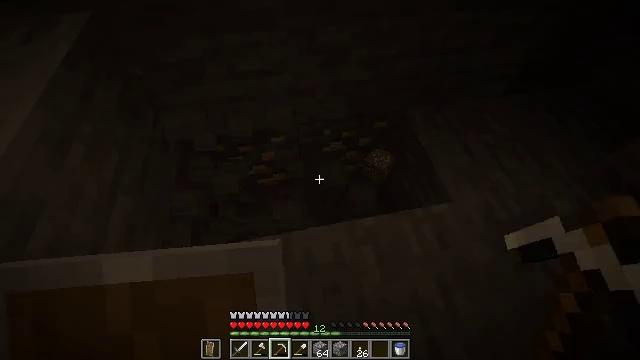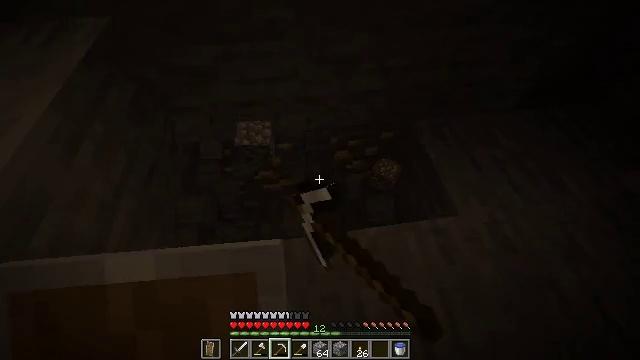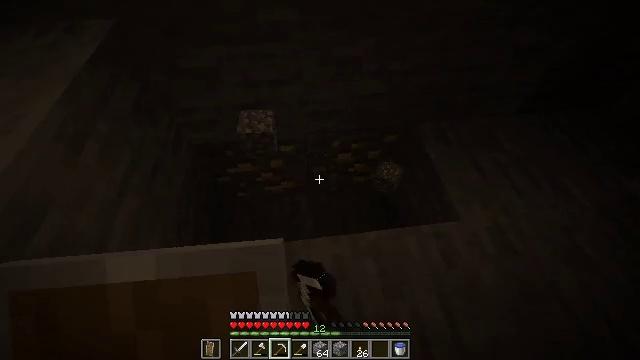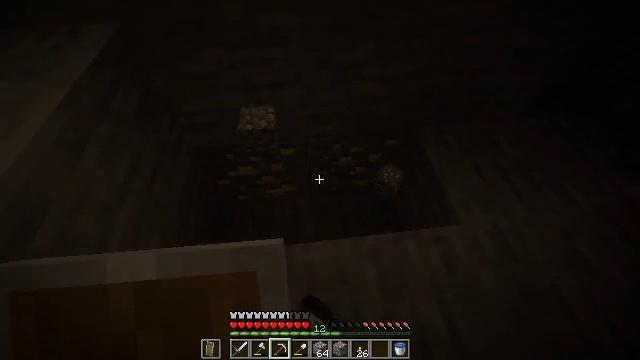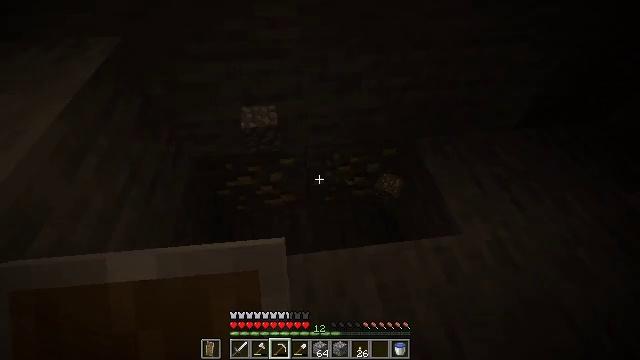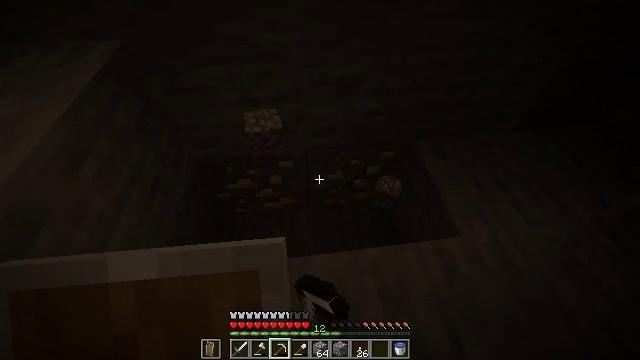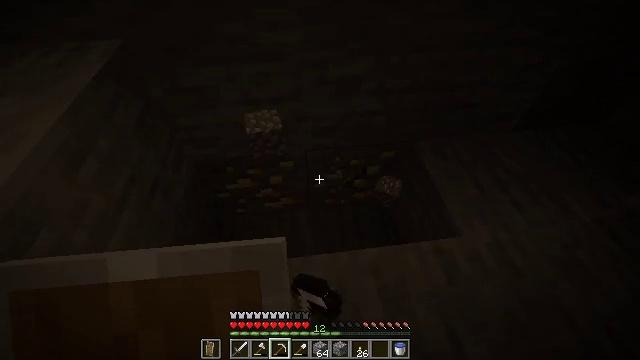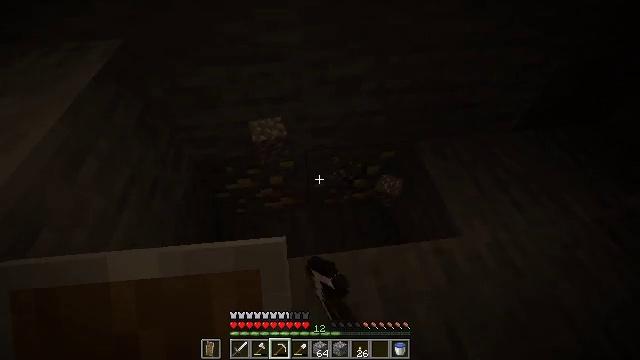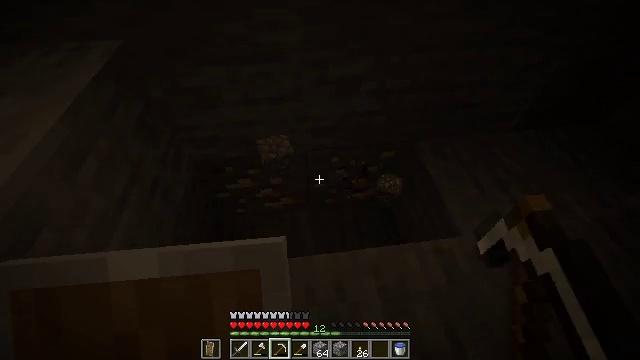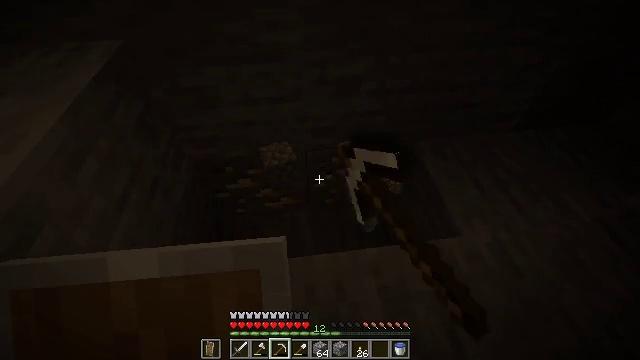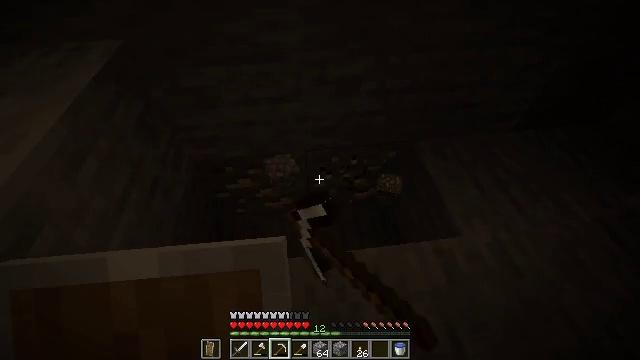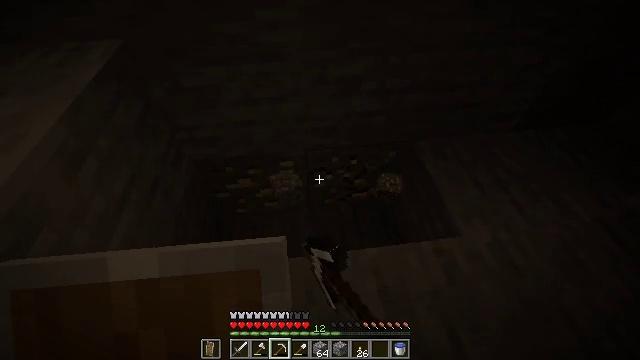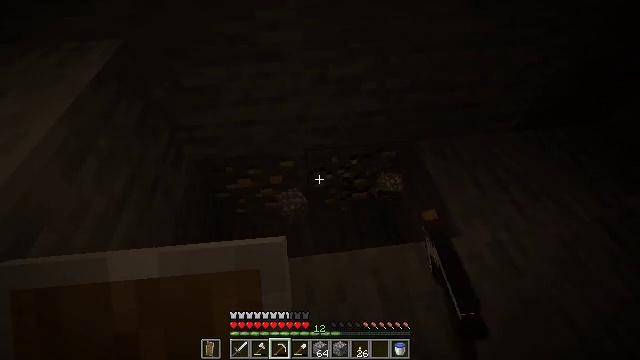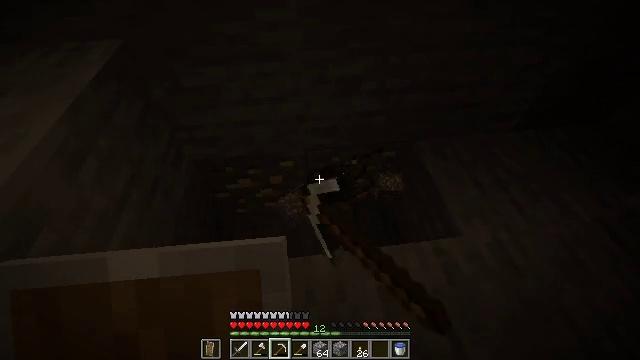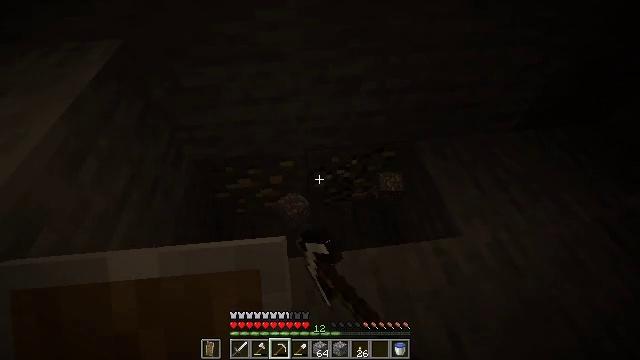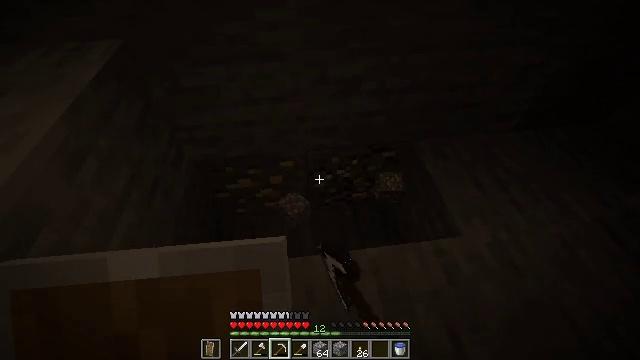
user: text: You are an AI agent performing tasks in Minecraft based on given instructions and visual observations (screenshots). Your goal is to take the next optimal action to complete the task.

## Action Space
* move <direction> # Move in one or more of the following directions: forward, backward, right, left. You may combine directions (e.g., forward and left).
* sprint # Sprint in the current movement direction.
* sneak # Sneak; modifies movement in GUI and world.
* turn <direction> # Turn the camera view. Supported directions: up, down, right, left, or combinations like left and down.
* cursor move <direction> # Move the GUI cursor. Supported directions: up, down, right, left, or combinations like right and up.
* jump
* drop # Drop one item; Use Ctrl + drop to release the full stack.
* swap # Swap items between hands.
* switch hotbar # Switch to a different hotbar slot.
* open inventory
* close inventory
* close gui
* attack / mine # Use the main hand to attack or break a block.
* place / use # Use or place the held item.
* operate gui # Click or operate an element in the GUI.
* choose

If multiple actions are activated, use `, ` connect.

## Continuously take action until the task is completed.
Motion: motion action
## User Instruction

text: Find and mine the gold ore.
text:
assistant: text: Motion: turn left and up, attack / mine
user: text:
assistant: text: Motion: turn left, attack / mine
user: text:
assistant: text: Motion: attack / mine
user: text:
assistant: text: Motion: turn up, attack / mine
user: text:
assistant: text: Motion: attack / mine
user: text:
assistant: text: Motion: attack / mine
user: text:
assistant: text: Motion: attack / mine
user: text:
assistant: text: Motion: attack / mine
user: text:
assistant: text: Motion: attack / mine
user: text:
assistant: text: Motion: attack / mine
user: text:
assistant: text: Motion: attack / mine
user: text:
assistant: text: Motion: attack / mine
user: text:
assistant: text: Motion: attack / mine
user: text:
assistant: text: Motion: attack / mine
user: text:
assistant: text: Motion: attack / mine
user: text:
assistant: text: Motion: attack / mine
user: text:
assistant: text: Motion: attack / mine
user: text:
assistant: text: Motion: attack / mine
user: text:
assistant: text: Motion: attack / mine
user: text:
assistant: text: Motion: turn left, attack / mine
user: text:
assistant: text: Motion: turn left, attack / mine
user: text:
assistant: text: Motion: attack / mine
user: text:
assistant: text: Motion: attack / mine
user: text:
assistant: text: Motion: attack / mine
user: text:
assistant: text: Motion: turn left, attack / mine
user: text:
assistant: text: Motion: turn left, attack / mine
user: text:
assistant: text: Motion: turn left, attack / mine
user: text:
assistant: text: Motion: attack / mine
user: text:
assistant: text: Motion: attack / mine
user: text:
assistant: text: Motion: attack / mine